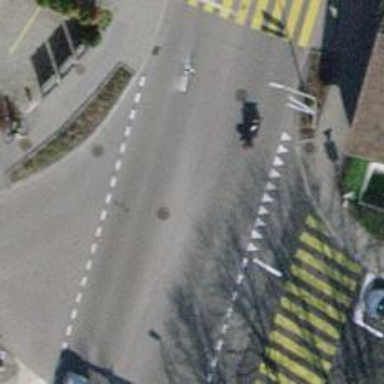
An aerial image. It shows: Road with traffic signals.